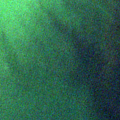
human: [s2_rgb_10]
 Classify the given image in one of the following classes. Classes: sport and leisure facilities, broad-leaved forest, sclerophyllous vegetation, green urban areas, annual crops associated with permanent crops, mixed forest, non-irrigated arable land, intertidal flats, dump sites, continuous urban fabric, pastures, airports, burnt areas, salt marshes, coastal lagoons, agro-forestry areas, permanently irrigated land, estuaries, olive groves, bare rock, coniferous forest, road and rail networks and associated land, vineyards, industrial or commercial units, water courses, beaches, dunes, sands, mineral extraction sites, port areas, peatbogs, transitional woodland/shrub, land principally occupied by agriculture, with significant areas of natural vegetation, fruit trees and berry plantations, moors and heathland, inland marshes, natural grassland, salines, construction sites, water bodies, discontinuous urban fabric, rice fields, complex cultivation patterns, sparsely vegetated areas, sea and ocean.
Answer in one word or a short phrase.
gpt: coastal lagoons